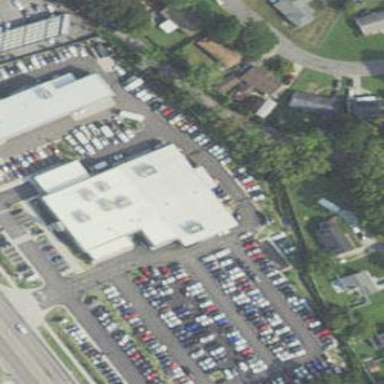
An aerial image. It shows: Building that houses car shop.